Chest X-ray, AP view. Patient: 28 years old, sex M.
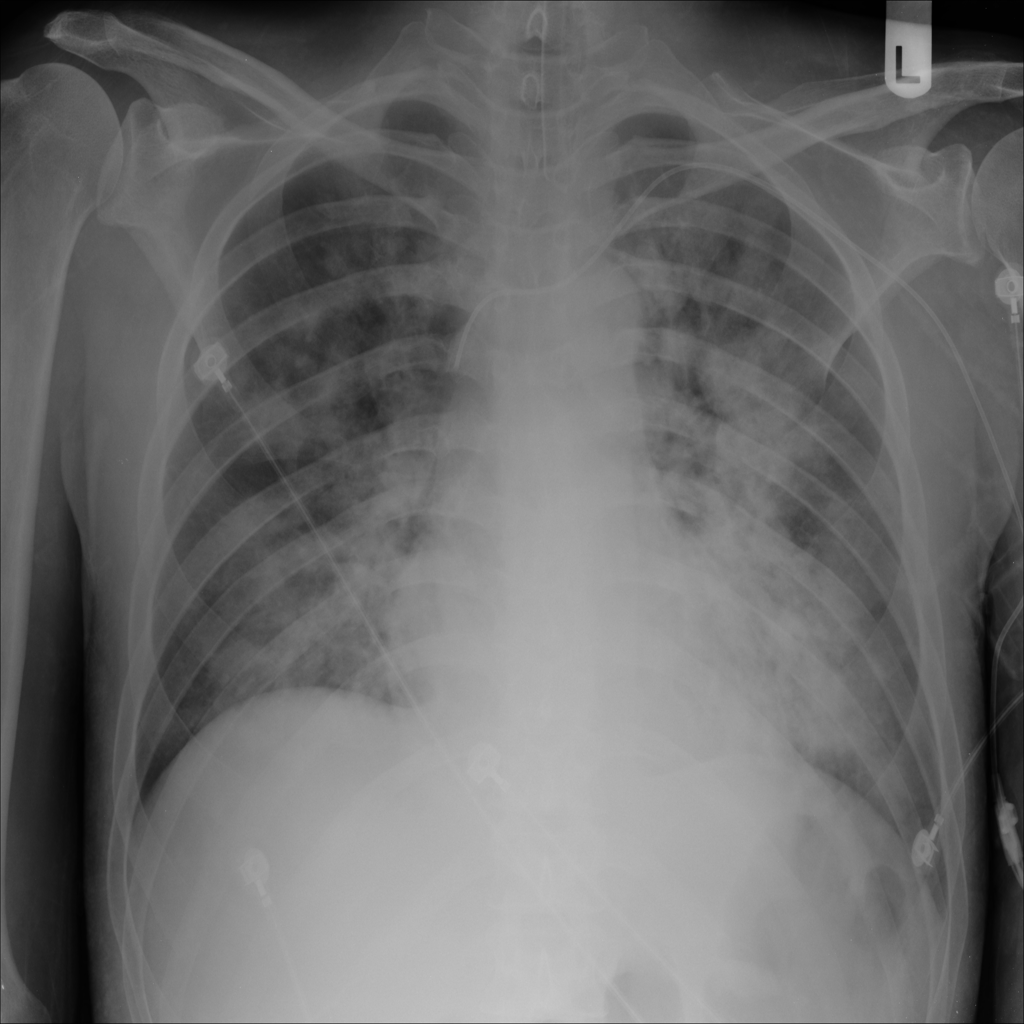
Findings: Infiltration, Nodule